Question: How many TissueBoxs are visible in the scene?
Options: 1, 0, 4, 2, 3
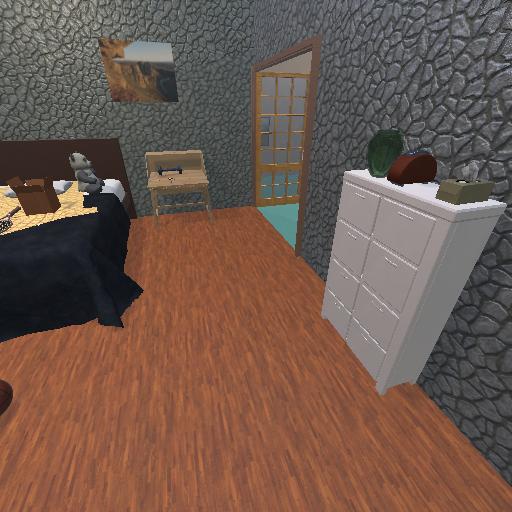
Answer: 1